Question: Its a simple code that i was testing
When i use cv2.imshow and subsequently waitkey() of opencv the pymouse module stops working and doesnt change mouse's co-ordinates but when i comment out the imshow and waitkey() m.move works properly here is my code and also a screenshot
'''
import cv2
from pymouse import PyMouse
m = PyMouse()
img = cv2.imread("123.jpg")
cv2.imshow("img", img)![enter image description here][2]
cv2.waitKey(0)
m.move(0,0)
print "lastline"
'''
the "lastline" never gets printed
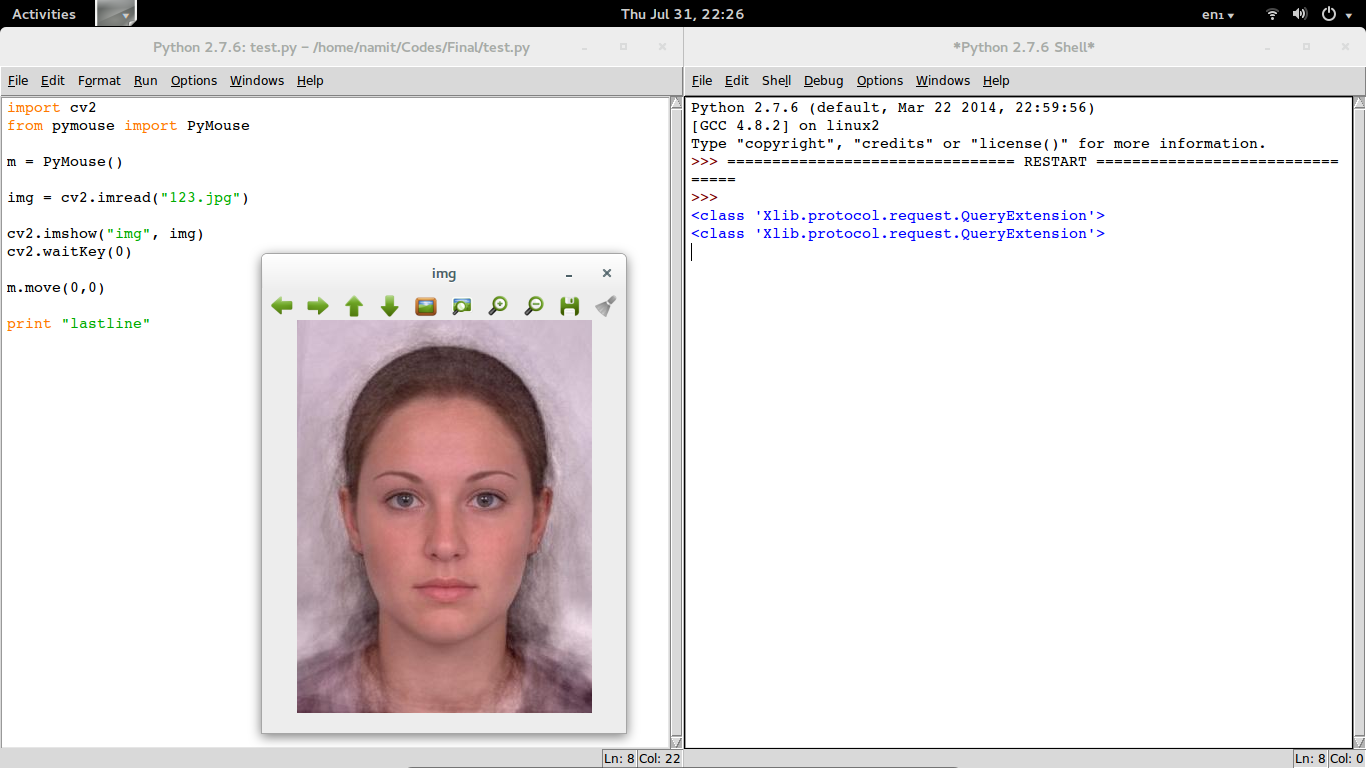
Answer: From the <URL>:
> The function waitKey waits for a key event infinitely (when exttt{delay}\leq 0 ) or for delay milliseconds, when it is positive.
So when you put in your code:
'''
cv2.waitKey(0)
'''
It waits indefinitely for a user input i.e. if you don't type something the following lines won't be executed (that's why when you comment out the line the move action is executed)